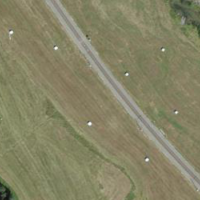
EUNIS habitat code: 26
Species observed at this site:
Turdus pilaris
Corvus corone